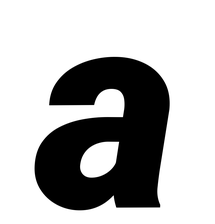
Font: Roboto-Italic_Black_Italic